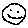
Label: smiley face